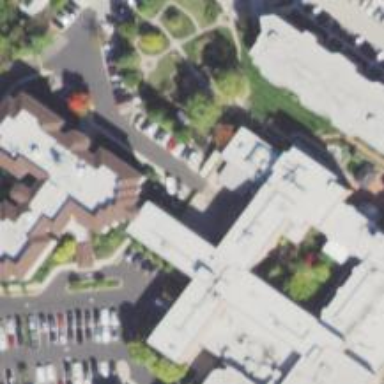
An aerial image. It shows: Nursing home.